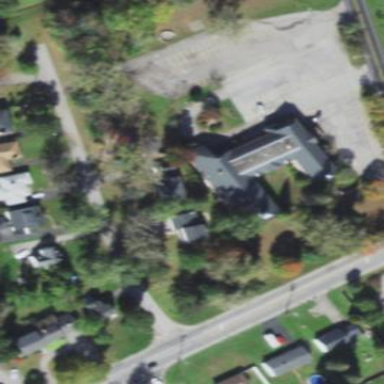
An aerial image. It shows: Building that serves as place of worship.